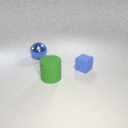
large blue metal sphere behind small blue rubber cube